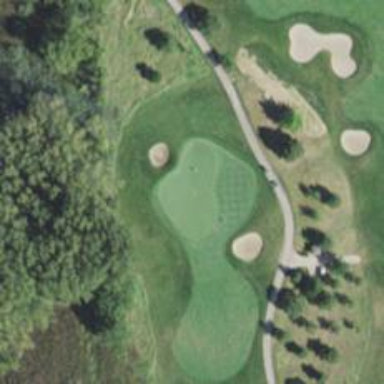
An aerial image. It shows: Golf hole.